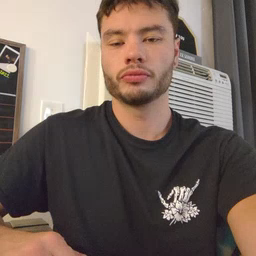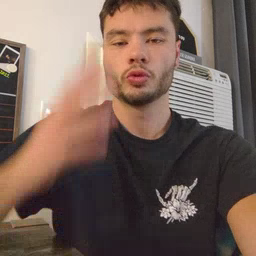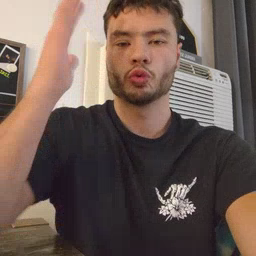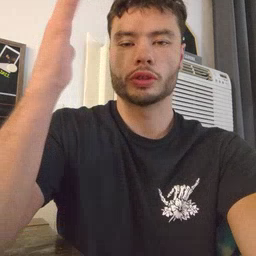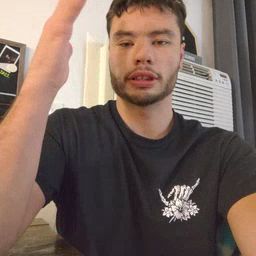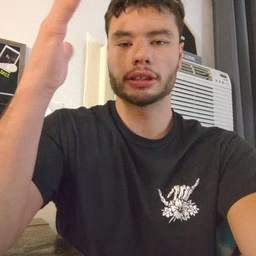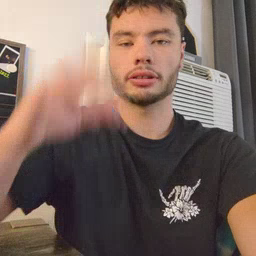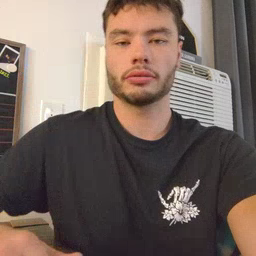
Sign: tree